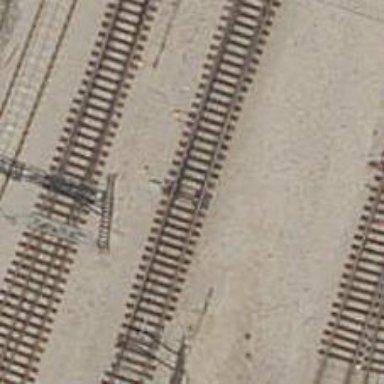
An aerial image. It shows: Railway with electrified contact lines.